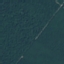
Land use / land cover: Forest